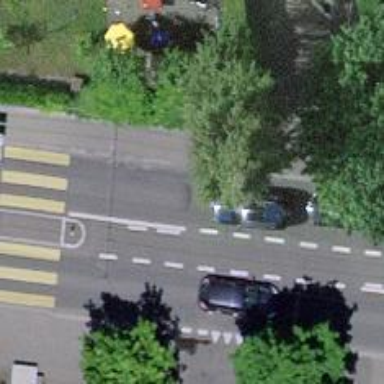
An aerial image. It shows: Asphalt footway that is sidewalk with kerb barrier.